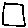
Label: square